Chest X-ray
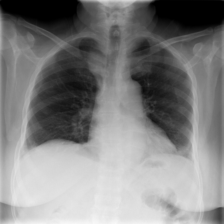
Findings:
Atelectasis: negative
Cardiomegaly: negative
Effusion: negative
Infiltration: positive
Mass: negative
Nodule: negative
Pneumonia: negative
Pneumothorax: negative
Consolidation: negative
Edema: negative
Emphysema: negative
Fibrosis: negative
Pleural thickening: negative
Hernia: negative